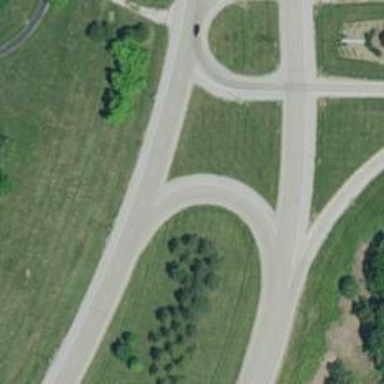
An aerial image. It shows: Secondary link road.